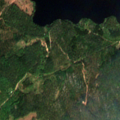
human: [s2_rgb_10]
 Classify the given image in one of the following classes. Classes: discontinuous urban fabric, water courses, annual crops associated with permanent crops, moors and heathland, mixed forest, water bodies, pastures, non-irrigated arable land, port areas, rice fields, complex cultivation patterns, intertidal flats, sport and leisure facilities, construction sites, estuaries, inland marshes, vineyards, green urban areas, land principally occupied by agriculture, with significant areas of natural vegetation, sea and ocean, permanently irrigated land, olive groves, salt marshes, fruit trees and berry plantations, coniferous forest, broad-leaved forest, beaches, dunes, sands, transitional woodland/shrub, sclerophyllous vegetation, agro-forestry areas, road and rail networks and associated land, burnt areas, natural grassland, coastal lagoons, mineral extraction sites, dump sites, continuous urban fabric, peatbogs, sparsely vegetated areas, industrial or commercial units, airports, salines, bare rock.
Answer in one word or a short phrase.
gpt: coniferous forest, mixed forest, transitional woodland/shrub, water bodies